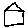
Label: house